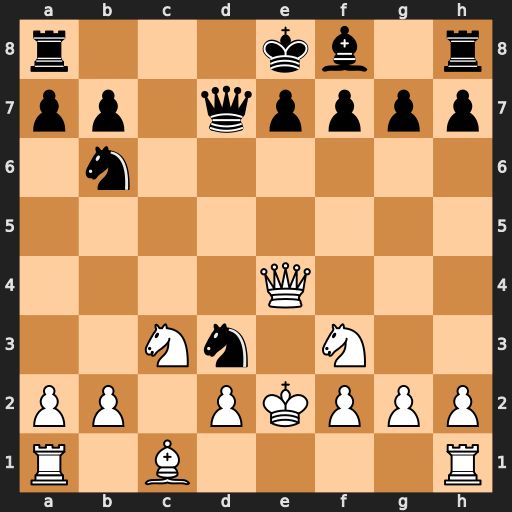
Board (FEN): r3kb1r/pp1qpppp/1n6/8/4Q3/2Nn1N2/PP1PKPPP/R1B4R
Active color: w
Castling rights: kq
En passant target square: -
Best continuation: Qxd3 Qxd3+ Kxd3